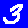
Digit: 3